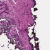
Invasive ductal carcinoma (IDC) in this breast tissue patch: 0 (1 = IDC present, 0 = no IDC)